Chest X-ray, PA view. Patient: 47 years old, sex M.
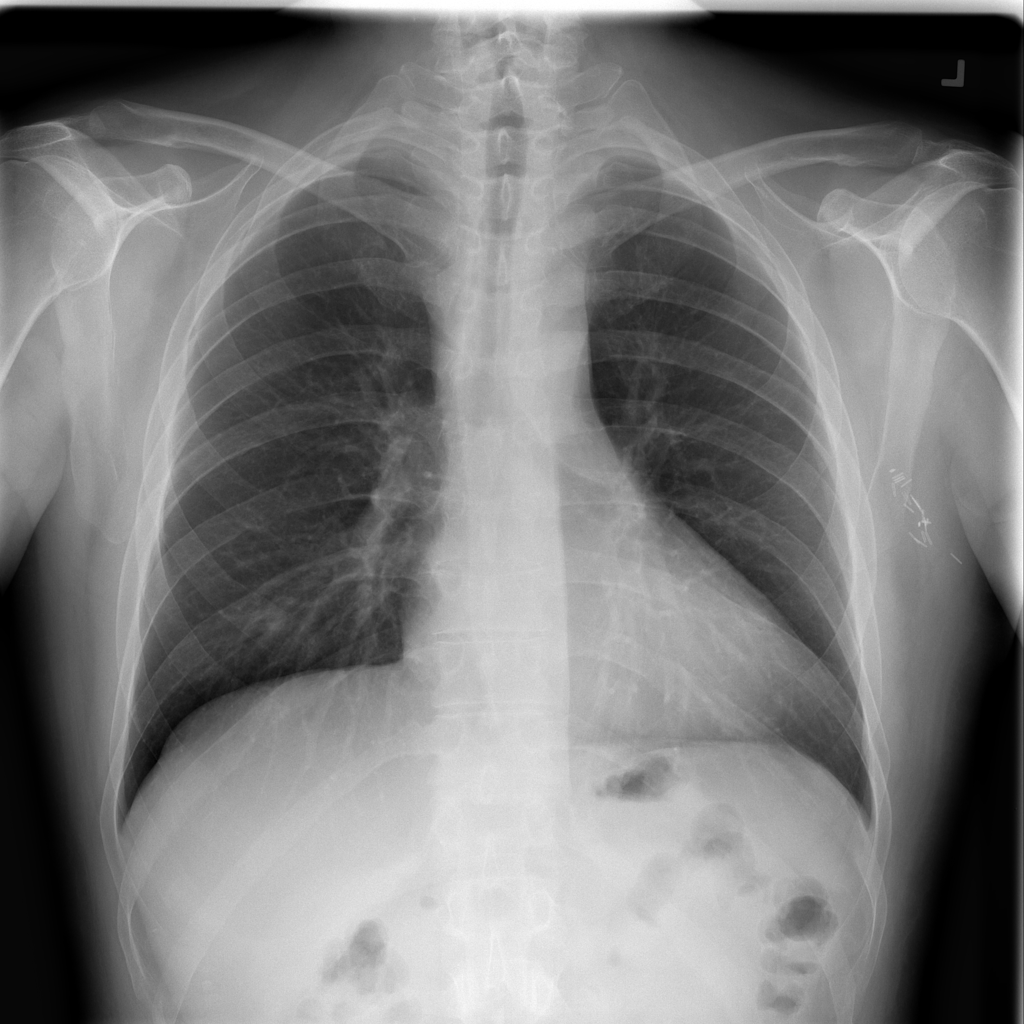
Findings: No Finding